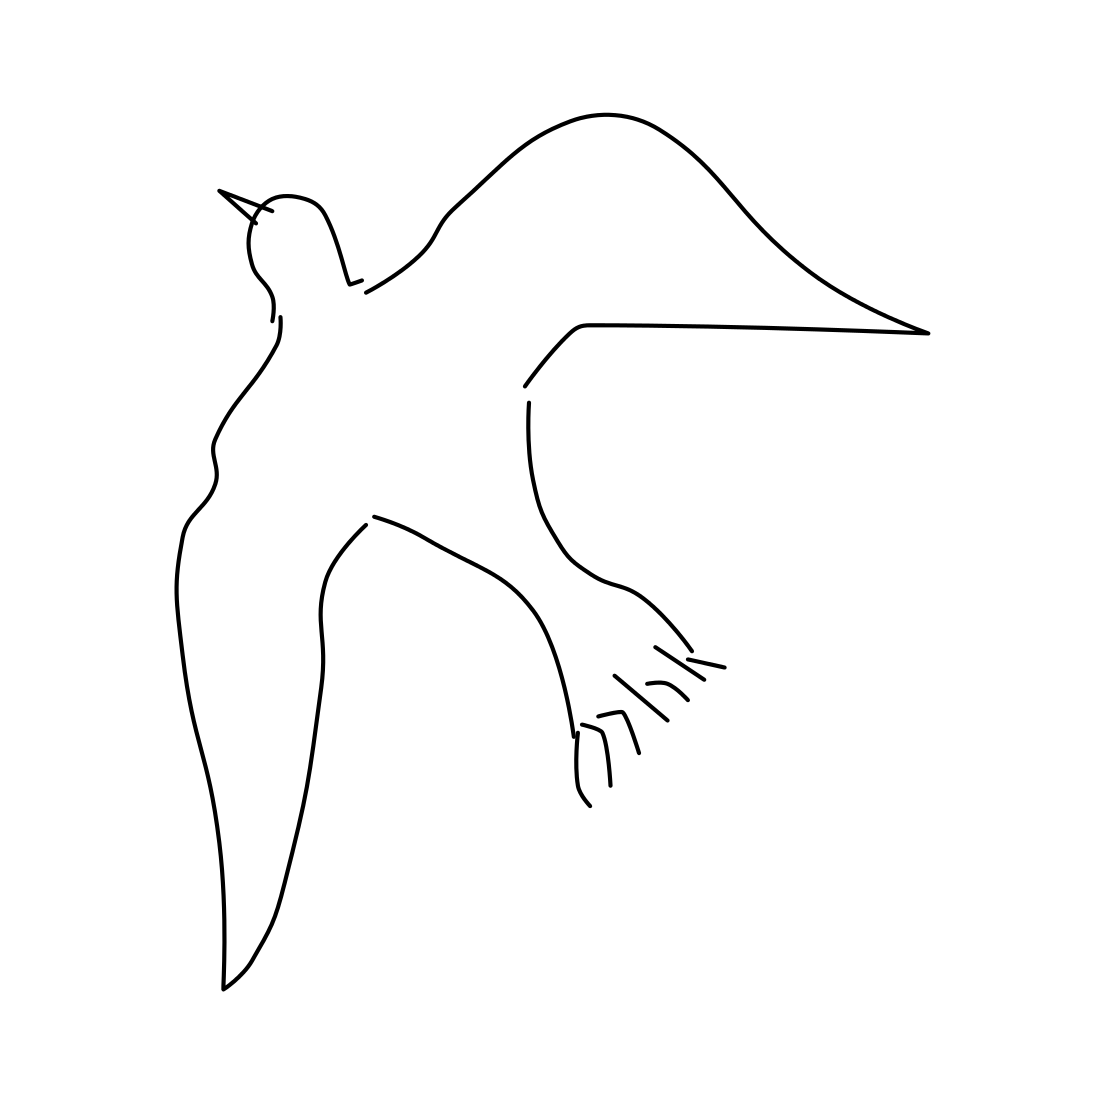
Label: seagull